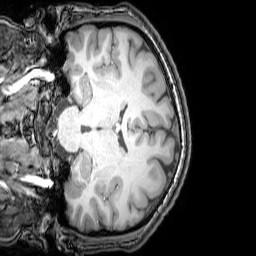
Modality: T1w
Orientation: coronal
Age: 25
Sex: male
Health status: healthy
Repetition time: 0.081 s
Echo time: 0.037 s